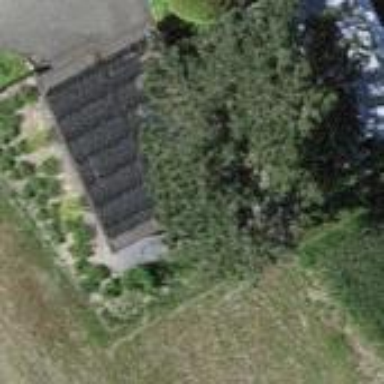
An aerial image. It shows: Garage.